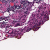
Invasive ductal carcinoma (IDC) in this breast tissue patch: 0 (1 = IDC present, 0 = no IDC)